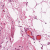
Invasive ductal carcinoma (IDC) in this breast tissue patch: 0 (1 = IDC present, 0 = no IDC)